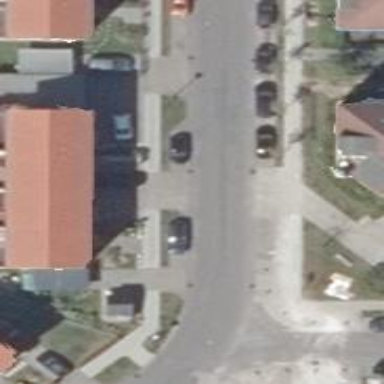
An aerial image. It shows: Residential road with asphalt surface and sidewalks on both sides. There is parallel parking along the street side.